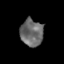
Tissue: skin
Cell type: Epithelial cells
Senescence score: 0.2381
Nuclear area (px): 600
Mean DAPI intensity: 106.635